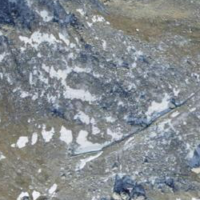
EUNIS habitat code: 48
Species observed at this site:
Androsace alpina